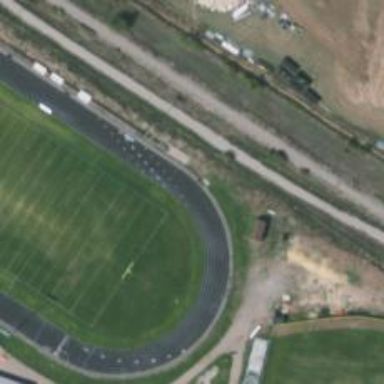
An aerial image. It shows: Track in leisure land.